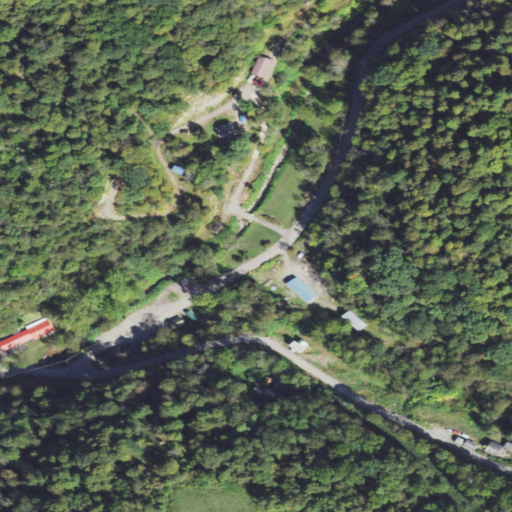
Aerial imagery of valley in Pennsylvania named Possum Hollow containing deciduous forest, open development, low intensity development, pasture, medium intensity development, and shrub